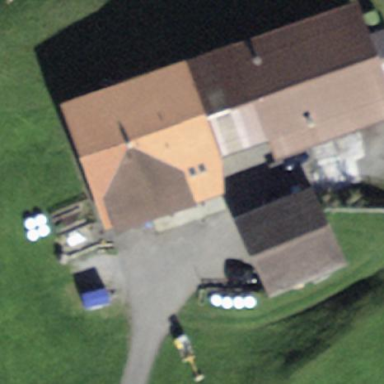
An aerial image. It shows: Rural barn.